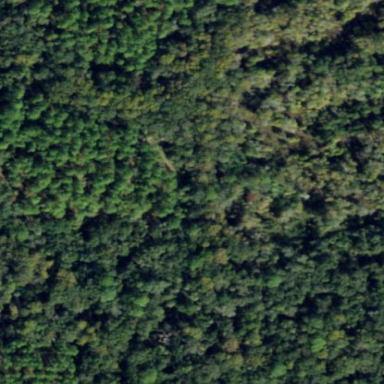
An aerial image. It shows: Forest area dominated by needle-leaved trees.